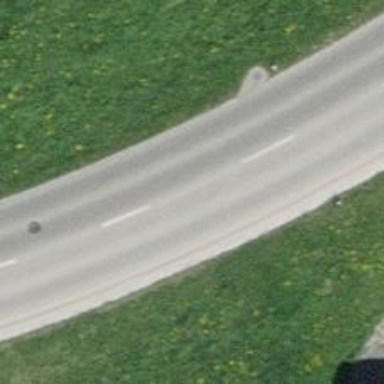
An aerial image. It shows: Secondary road.